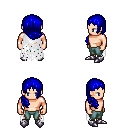
a pixel art fantasy rpg character, male body template, human, light skin, white tattered cape, teal pants, blue right-swept hairstyle, metal boots, four views (front, back, left, right), 2x2 character sprite sheet, small pixel art, hard edges, no anti-aliasing